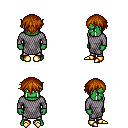
a pixel art fantasy rpg character, male body template, orc, green skin, chain mail, metal pants, brunette short bangs hairstyle, gold boots, four views (front, back, left, right), 2x2 character sprite sheet, small pixel art, hard edges, no anti-aliasing